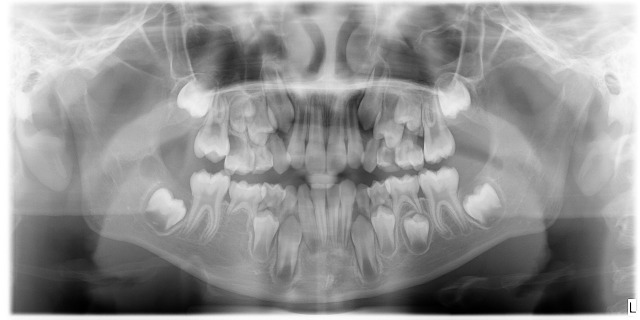
child